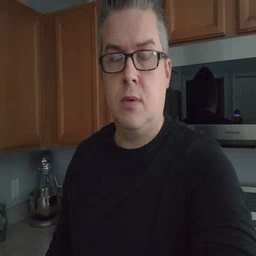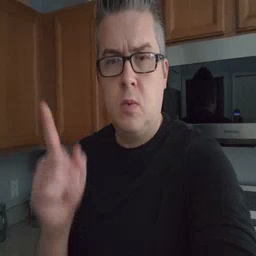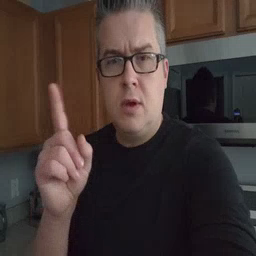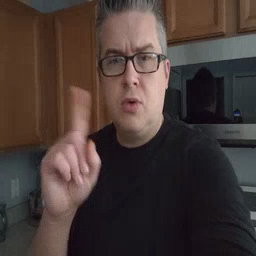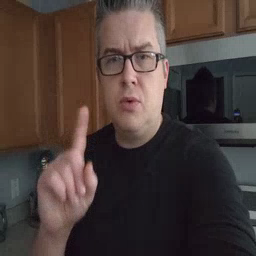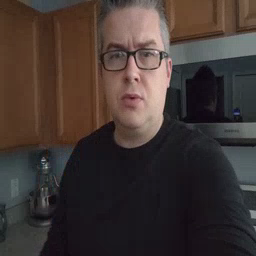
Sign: where